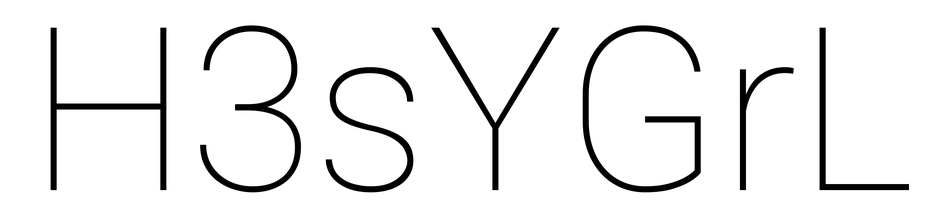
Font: Roboto_Thin